Question: I am trying to send mail using the simple mail() function in php and complete the formatting in HTML
PHP Code:
'''
$headers = "From: ClubbedIn
";
$to = $userEmail;
$subject = $rowclub['clubName']." - New Event: ".$eventName;
$message = '<html><body>';
$message .= '<img src="http://css-tricks.com/examples/WebsiteChangeRequestForm/images/wcrf-header.png" alt="Website Change Request" />';
$message .= '<table rules="all" style="border-color: #666;" cellpadding="10">';
$message .= "<tr><td><strong>Event Name:</strong> </td><td>" . strip_tags($eventName) . "</td></tr>";
$message .= "<tr><td><strong>Date:</strong> </td><td>" . strip_tags($newdate) . "</td></tr>";
$message .= "<tr><td><strong>Time:</strong> </td><td>" . $startTime2." - ".$endTime2 . "</td></tr>";
$message .= "<tr><td><strong>Description:</strong> </td><td>" . strip_tags($desc) . "</td></tr>";
$message .= "</table>";
$message .= "</body></html>";
//$message = "Event Name: ".$eventName."
Date: ".$newdate."
Time: ".$startTime2." - ".$endTime2."
Description: ".$desc;
mail($to,$subject,$message,$headers);
'''
However the email just ends up looking like this:

The html does not work for some reason?
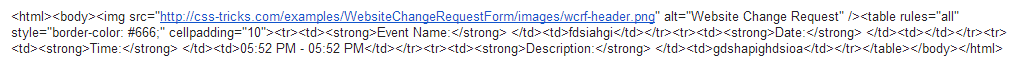
Answer: Add the proper headers:
'''
$headers = "From: ClubbedIn
";
$headers .= "MIME-Version: 1.0
";
$headers .= "Content-Type: text/html; charset=ISO-8859-1
";
'''